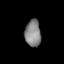
Tissue: lung
Cell type: Others
Senescence score: 0.5507
Nuclear area (px): 418
Mean DAPI intensity: 133.1